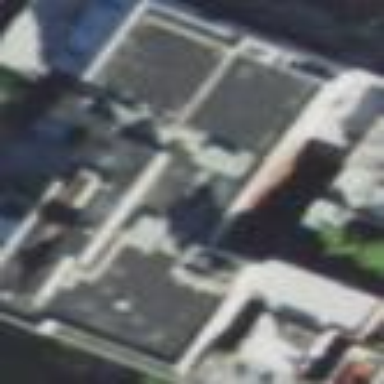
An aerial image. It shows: Cinema building.